Question: I have an ASP.NET MVC 4 application running in IIS 8.5 / Windows 8.1.
I enabled caching for pretty much everything.
I used YSlow plugin for Google Chrome to see the number of HTTP requests for Primed Cache.
I managed to reduce HTTP requests for javascript and css files, but don't know how to do the same for .png and .ico files.

I tried to add this section in web.config under 'system.webserver'
'''
<staticContent>
<clientCache cacheControlMode="UseMaxAge" cacheControlMaxAge="1.00:00:00" />
<!-- Image types -->
<remove fileExtension=".jpg" />
<mimeMap fileExtension=".jpg" mimeType="image/jpeg" />
<remove fileExtension=".png" />
<mimeMap fileExtension=".png" mimeType="image/png" />
...
'''
But that didn't work.
Any help would be greatly appreciated!
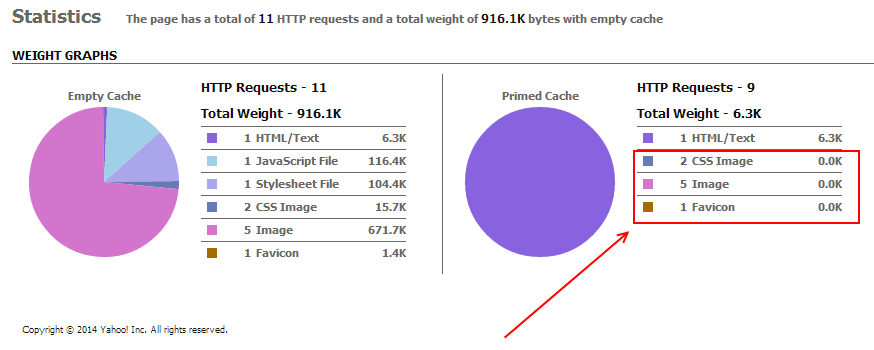
Answer: I've increased the 'cacheControlMaxAge' value from '1.00:00:00' to '180.00:00:00' and that did the trick.